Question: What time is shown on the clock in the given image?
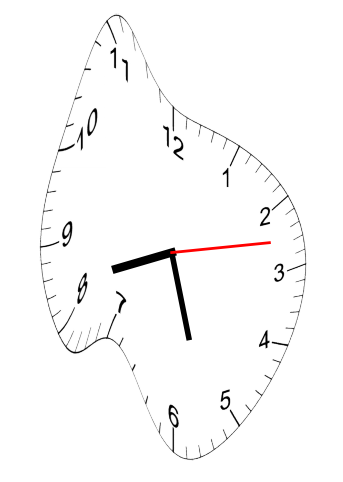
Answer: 08:27:13